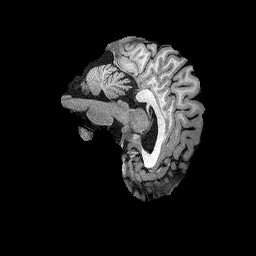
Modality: T1w
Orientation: sagittal
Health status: healthy